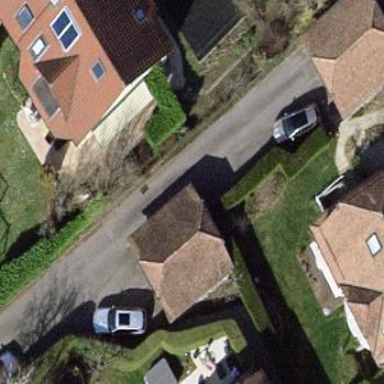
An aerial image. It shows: Garage.